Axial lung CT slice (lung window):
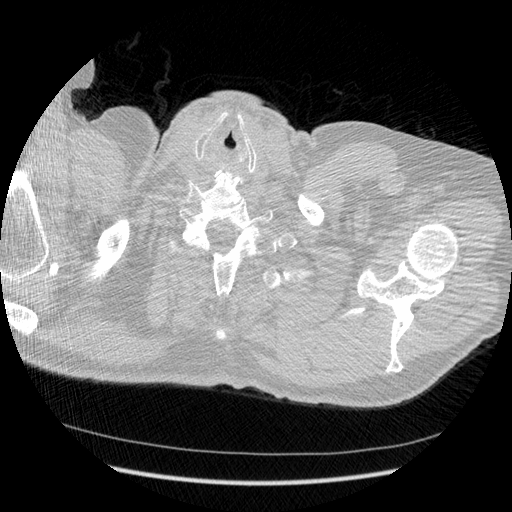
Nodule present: no